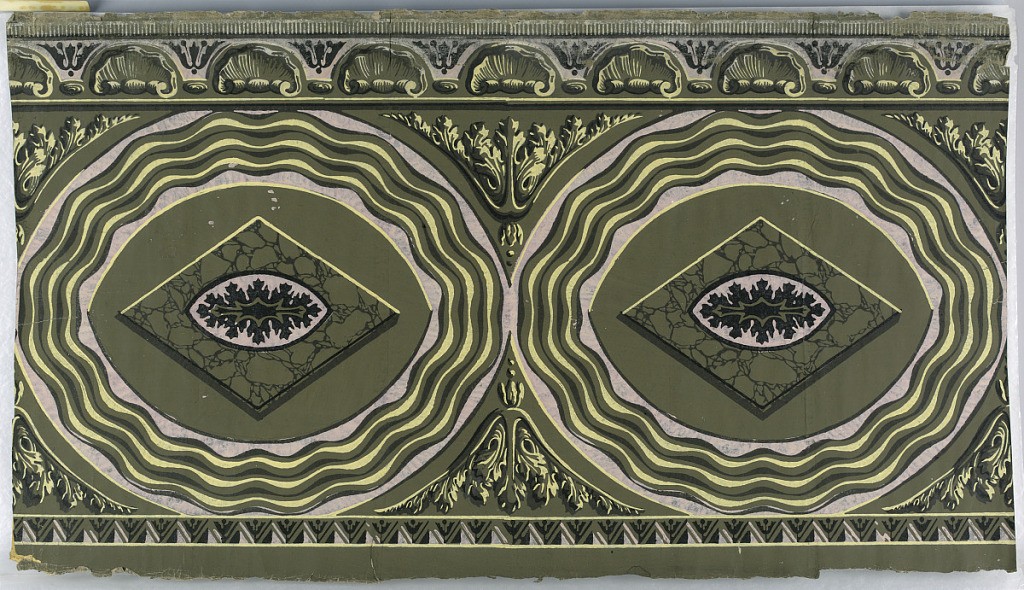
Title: Frieze or dado
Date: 1800–1850
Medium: Block-printed on handmade paper
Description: Two circular designs in pink, yellow, black with marbleized lozenge shape in center of each; stylized floral motif and shell motif borders, on dark olive ground.